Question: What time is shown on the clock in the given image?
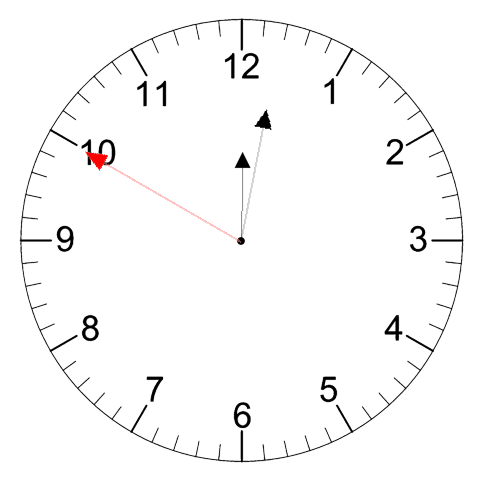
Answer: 12:01:50